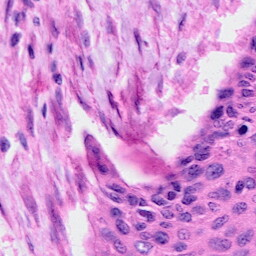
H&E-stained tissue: Cervix